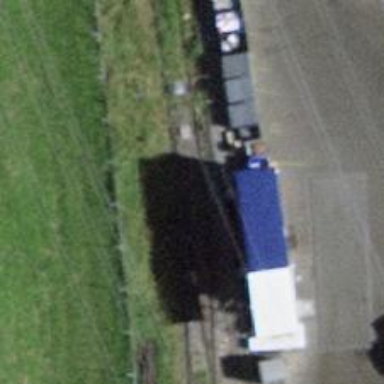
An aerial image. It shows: Railway switch.